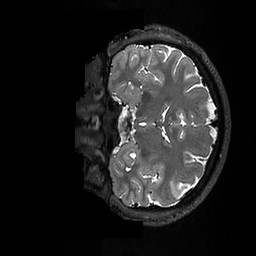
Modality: T2w
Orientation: coronal
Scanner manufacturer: ge
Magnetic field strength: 3 T
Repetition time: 3.202 s
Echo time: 0.06656 s